Field crop: tomato
Growth stage: 1
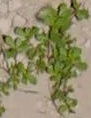
Species: portulaca